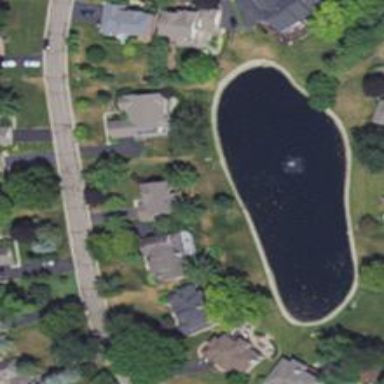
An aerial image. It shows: Serene pond surrounded by nature.